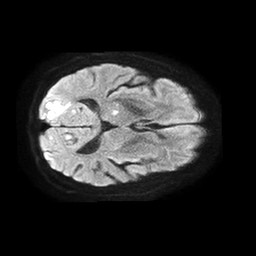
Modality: TRACE
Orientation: axial
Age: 61
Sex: female
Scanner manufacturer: philips
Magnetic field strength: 1.5 T
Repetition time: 4.6 s
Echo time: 0.08517 s